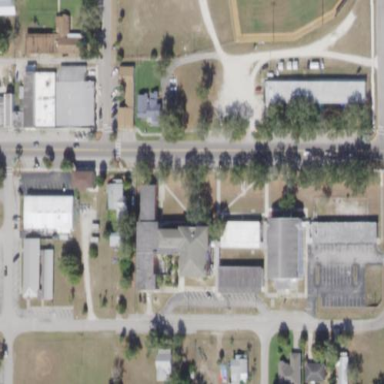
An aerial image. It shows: College.